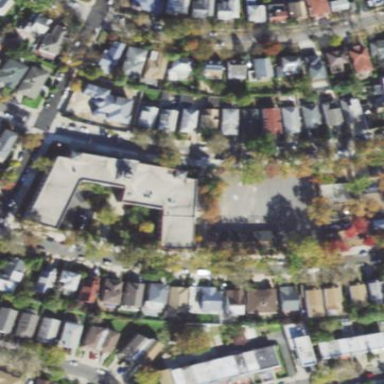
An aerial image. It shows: School building.